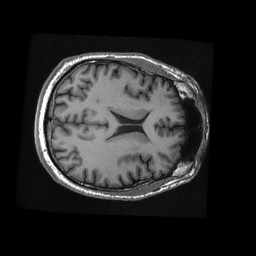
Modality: T1w
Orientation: axial
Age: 50
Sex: male
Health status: healthy
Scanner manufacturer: ge
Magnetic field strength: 3 T
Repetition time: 0.008412 s
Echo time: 0.003088 s